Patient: sex F, age 53
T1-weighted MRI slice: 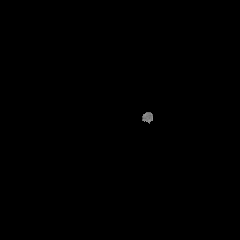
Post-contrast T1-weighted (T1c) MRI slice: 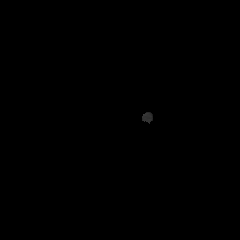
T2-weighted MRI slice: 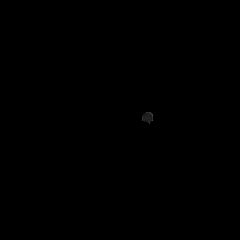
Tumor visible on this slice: no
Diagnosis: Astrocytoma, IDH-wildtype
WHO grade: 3